Question: Detect the length of the red line, where the side length of each grid on the chessboard is 0.5. The length of the red line is an integer multiple of the length of the floor tile. How long is the red line in the picture?
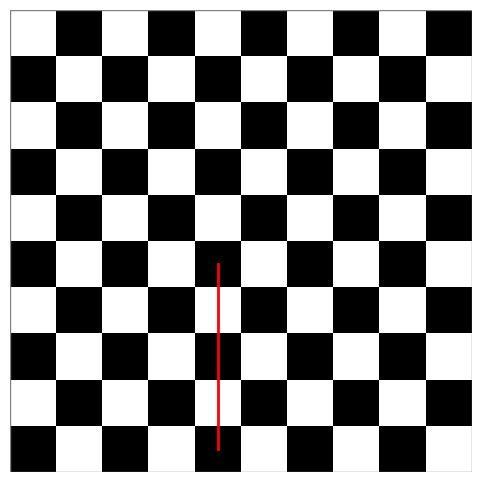
Answer: 2.0